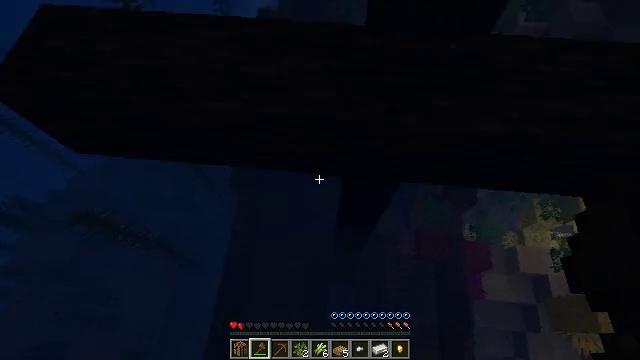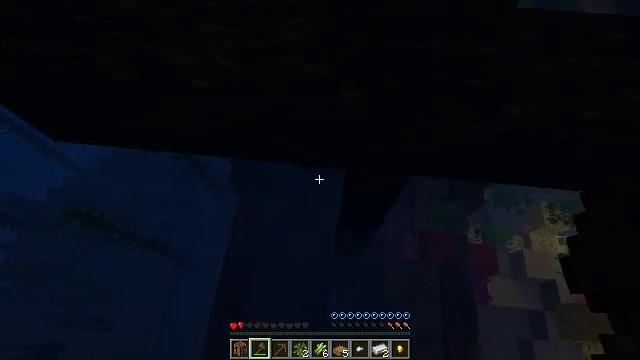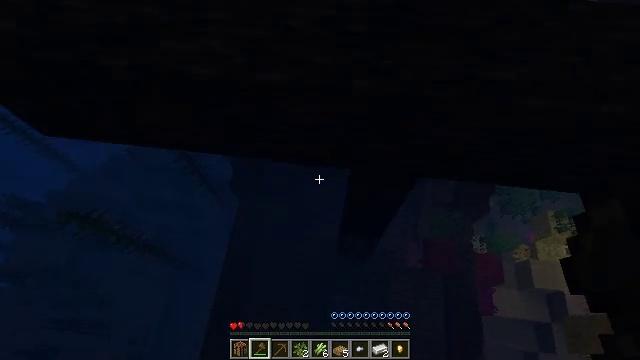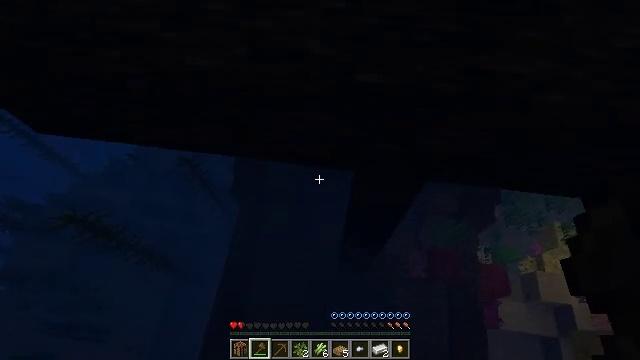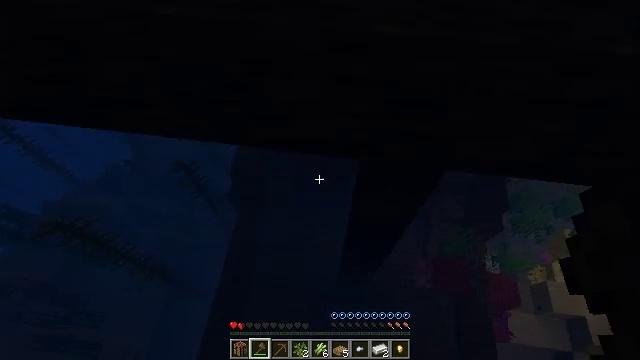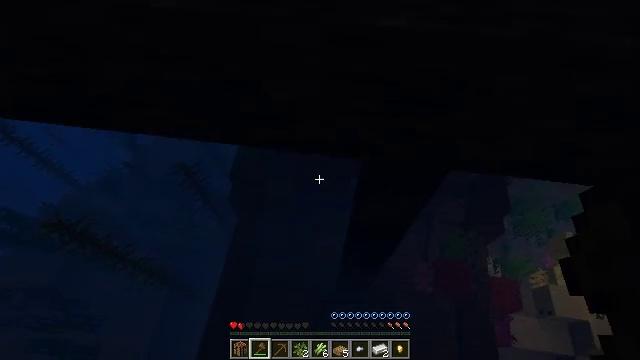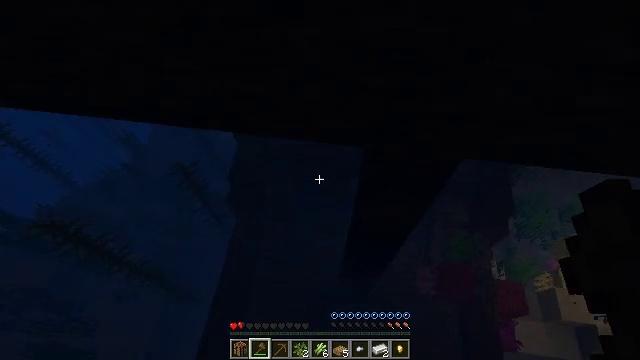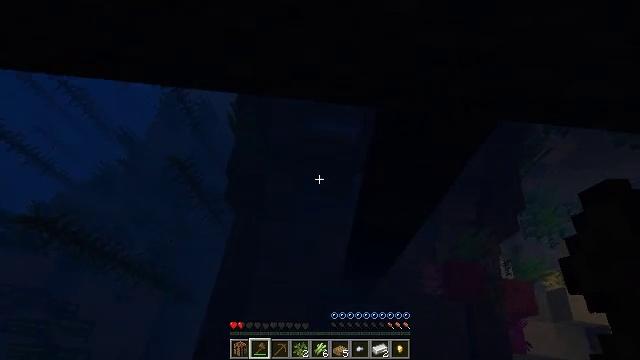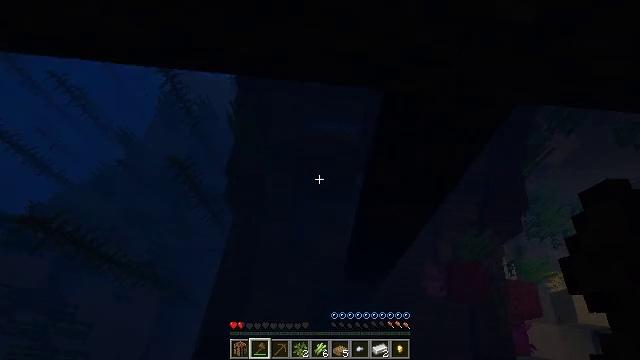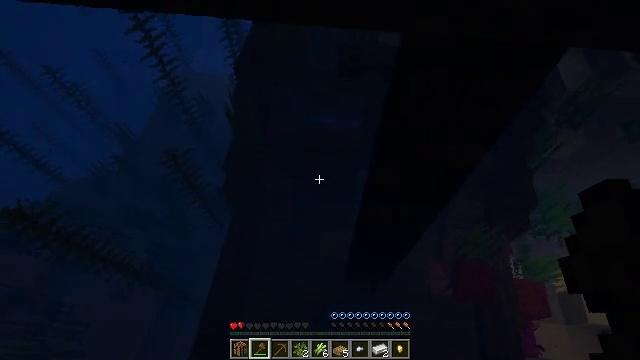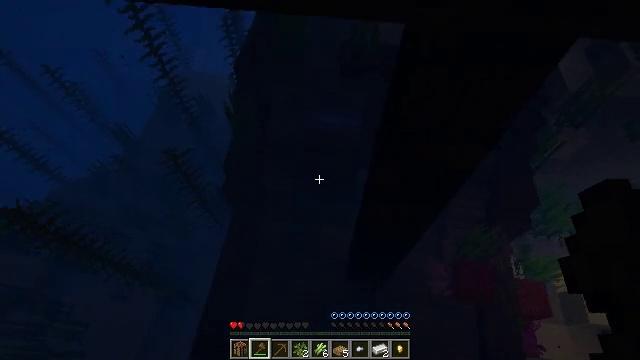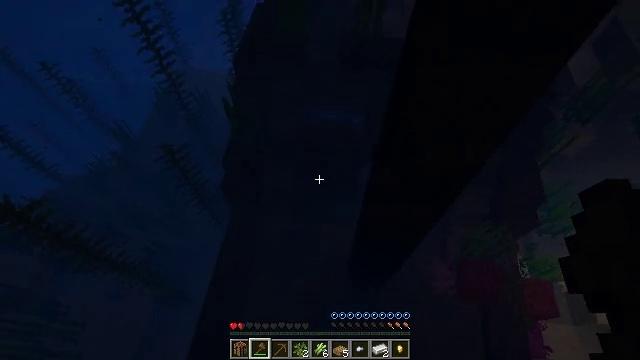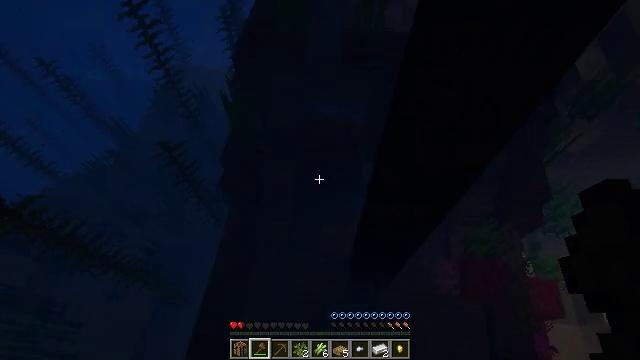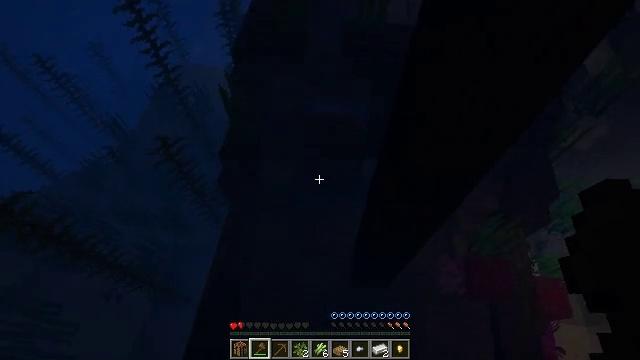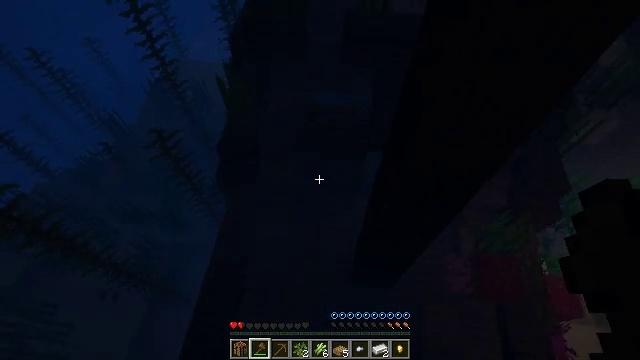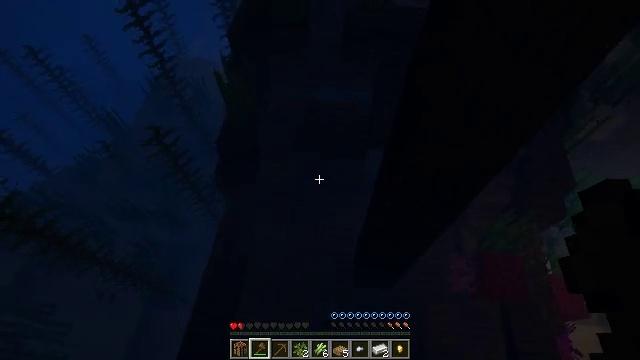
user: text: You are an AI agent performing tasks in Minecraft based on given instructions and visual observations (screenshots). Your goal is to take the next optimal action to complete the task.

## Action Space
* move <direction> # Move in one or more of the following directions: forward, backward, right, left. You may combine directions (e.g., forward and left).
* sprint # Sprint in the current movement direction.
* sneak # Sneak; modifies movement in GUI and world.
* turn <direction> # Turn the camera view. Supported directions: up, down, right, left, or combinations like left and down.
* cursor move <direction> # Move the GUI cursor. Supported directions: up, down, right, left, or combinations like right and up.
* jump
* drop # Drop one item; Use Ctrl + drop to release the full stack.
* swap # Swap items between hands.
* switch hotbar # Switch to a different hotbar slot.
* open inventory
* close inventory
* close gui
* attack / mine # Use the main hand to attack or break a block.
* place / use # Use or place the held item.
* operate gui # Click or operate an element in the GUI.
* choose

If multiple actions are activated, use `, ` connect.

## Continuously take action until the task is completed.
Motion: motion action
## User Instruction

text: Collect the spruce slab.
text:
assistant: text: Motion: move forward and move left, sneak
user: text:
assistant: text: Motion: move forward and move left, sneak, turn up
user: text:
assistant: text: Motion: move forward and move left, sneak, turn up
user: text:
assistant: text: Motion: move forward and move left, sneak, turn up
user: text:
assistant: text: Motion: move forward and move left, sneak
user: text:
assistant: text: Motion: move forward and move left, sneak
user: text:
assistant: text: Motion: move forward and move left, sneak
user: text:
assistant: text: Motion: move forward and move left, sneak
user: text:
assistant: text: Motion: move forward and move left, sneak
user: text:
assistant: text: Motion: move forward and move left, sneak
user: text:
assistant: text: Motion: move forward and move left, sneak
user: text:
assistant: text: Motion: move forward and move left, sneak
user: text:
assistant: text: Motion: move forward and move left, sneak
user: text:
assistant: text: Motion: move forward, sneak
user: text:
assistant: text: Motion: move forward, sneak
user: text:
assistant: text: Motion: move forward, sneak, turn right
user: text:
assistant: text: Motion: move forward, sneak
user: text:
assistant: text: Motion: move forward, sneak
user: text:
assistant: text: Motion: move forward, sneak
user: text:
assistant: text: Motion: move forward, sneak, turn right
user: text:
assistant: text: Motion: move forward, turn right and up
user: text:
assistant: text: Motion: move forward, turn right
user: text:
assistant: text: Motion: move forward, turn right and up
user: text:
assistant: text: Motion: move forward
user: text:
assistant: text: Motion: move forward
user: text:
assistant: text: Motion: move forward and move left
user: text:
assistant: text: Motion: move forward and move left
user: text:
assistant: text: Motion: move forward and move left
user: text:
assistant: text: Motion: move forward and move left
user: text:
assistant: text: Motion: move forward and move left, turn right